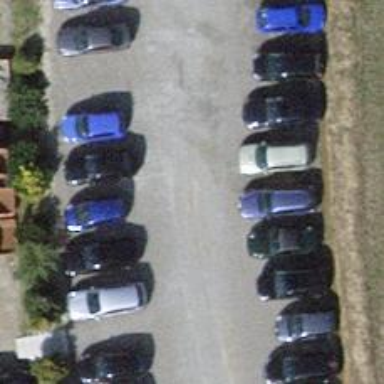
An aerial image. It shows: Compacted service road used as parking aisle.